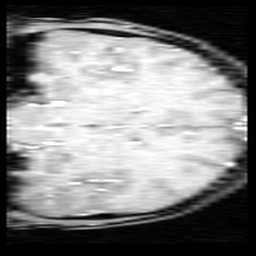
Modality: inplaneT1
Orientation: coronal
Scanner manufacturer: ge
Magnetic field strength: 3 T
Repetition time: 0.2 s
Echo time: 0.0036 s